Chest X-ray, PA view. Patient: 43 years old, sex M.
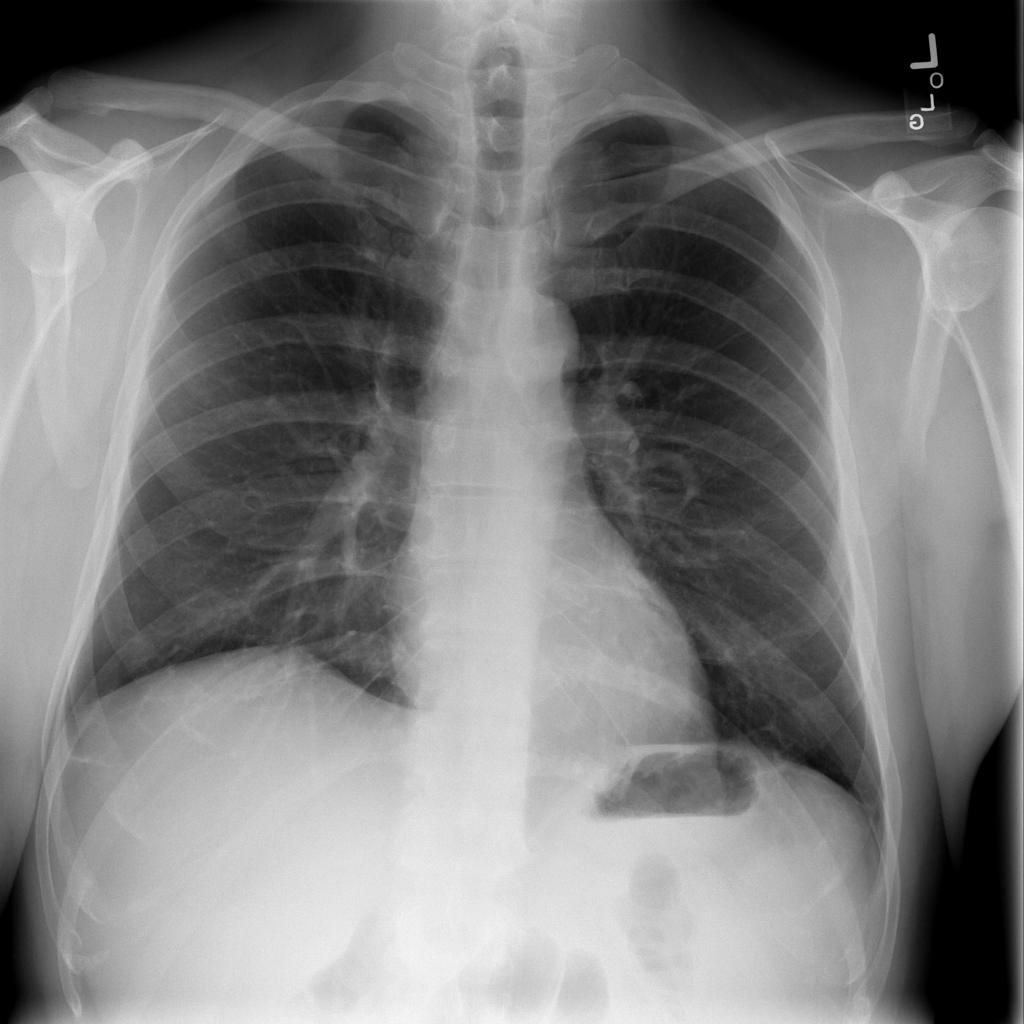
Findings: No Finding